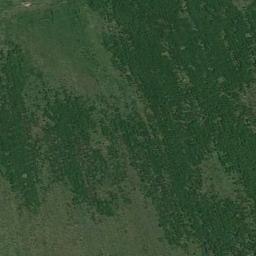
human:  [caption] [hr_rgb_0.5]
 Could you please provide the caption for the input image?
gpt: The meadow is dense but uneven .

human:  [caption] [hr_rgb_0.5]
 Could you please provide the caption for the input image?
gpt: Sparse grass growing on the lawn, Exposing the brown ground .

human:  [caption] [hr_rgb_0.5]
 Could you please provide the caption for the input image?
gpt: The entire image is dominated by grass .

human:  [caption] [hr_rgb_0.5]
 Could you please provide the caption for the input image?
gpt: This meadow has different sparsity in different places .

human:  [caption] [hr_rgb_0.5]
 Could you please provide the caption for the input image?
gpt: A dense meadow with many green grass .